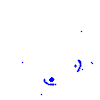
Particle: kaon